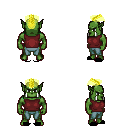
a pixel art fantasy rpg character, male body template, orc, green skin, maroon sleeveless shirt, teal pants, gold short mohawk hairstyle, black slippers, four views (front, back, left, right), 2x2 character sprite sheet, small pixel art, hard edges, no anti-aliasing